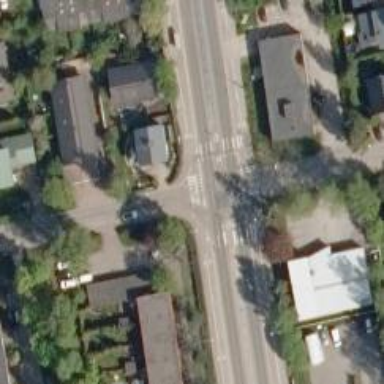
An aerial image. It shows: Marked road crossing with pedestrian island.